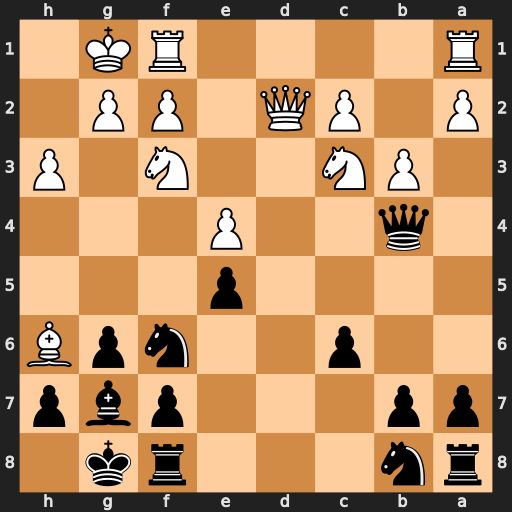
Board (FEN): rn3rk1/pp3pbp/2p2npB/4p3/1q2P3/1PN2N1P/P1PQ1PP1/R4RK1
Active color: b
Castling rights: -
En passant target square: -
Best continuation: Bxh6 Qxh6 Qxc3